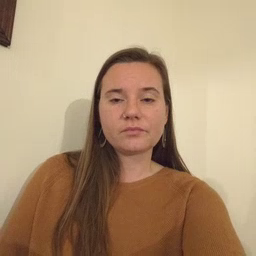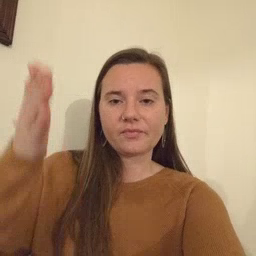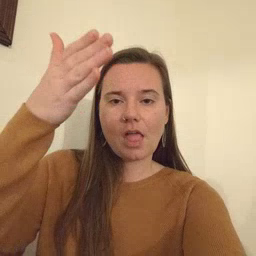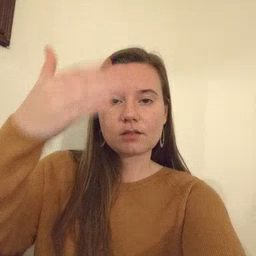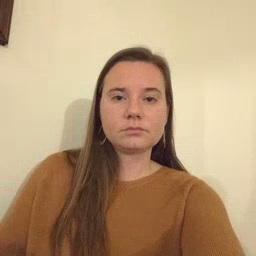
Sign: flag